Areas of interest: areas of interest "Wuhai Botanical Garden"
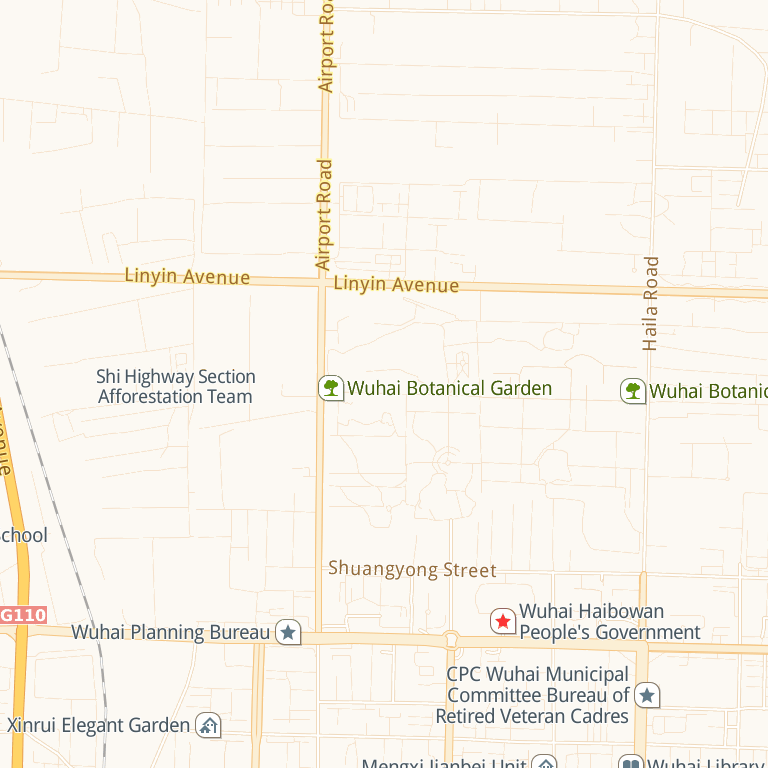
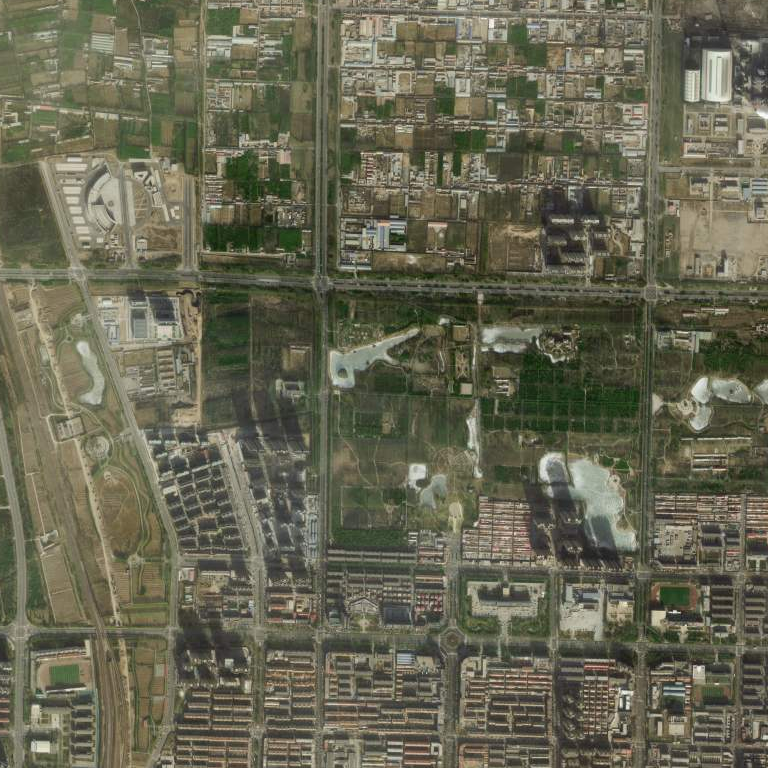